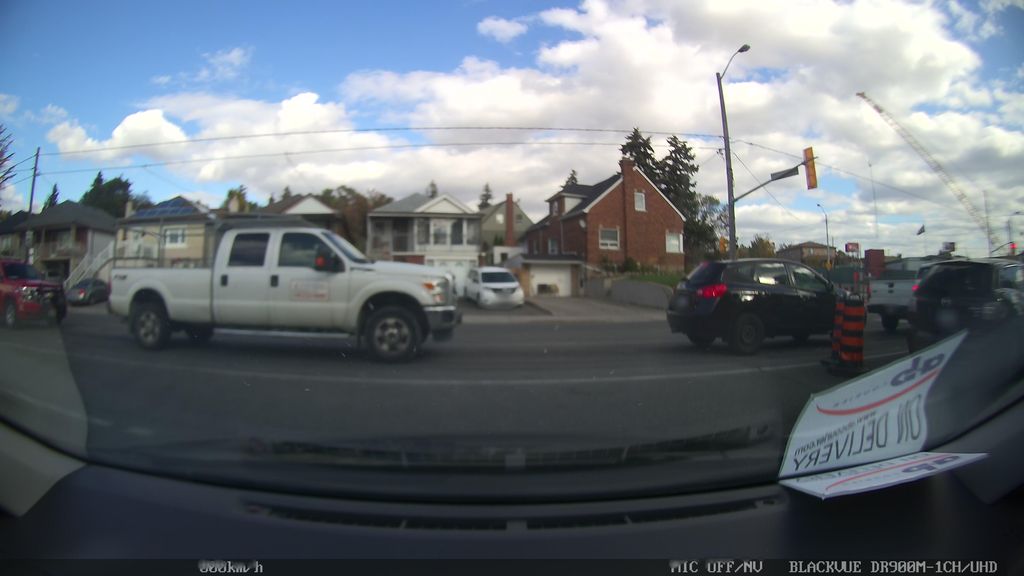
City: toronto